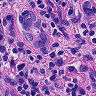
Metastatic tissue present: yes